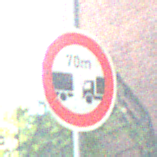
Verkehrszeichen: VerbotUnterschreitenMindestabstand
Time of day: Midday
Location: Outdoor (Suburban)
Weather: Clear
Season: NotSpecified
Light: Natural